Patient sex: M
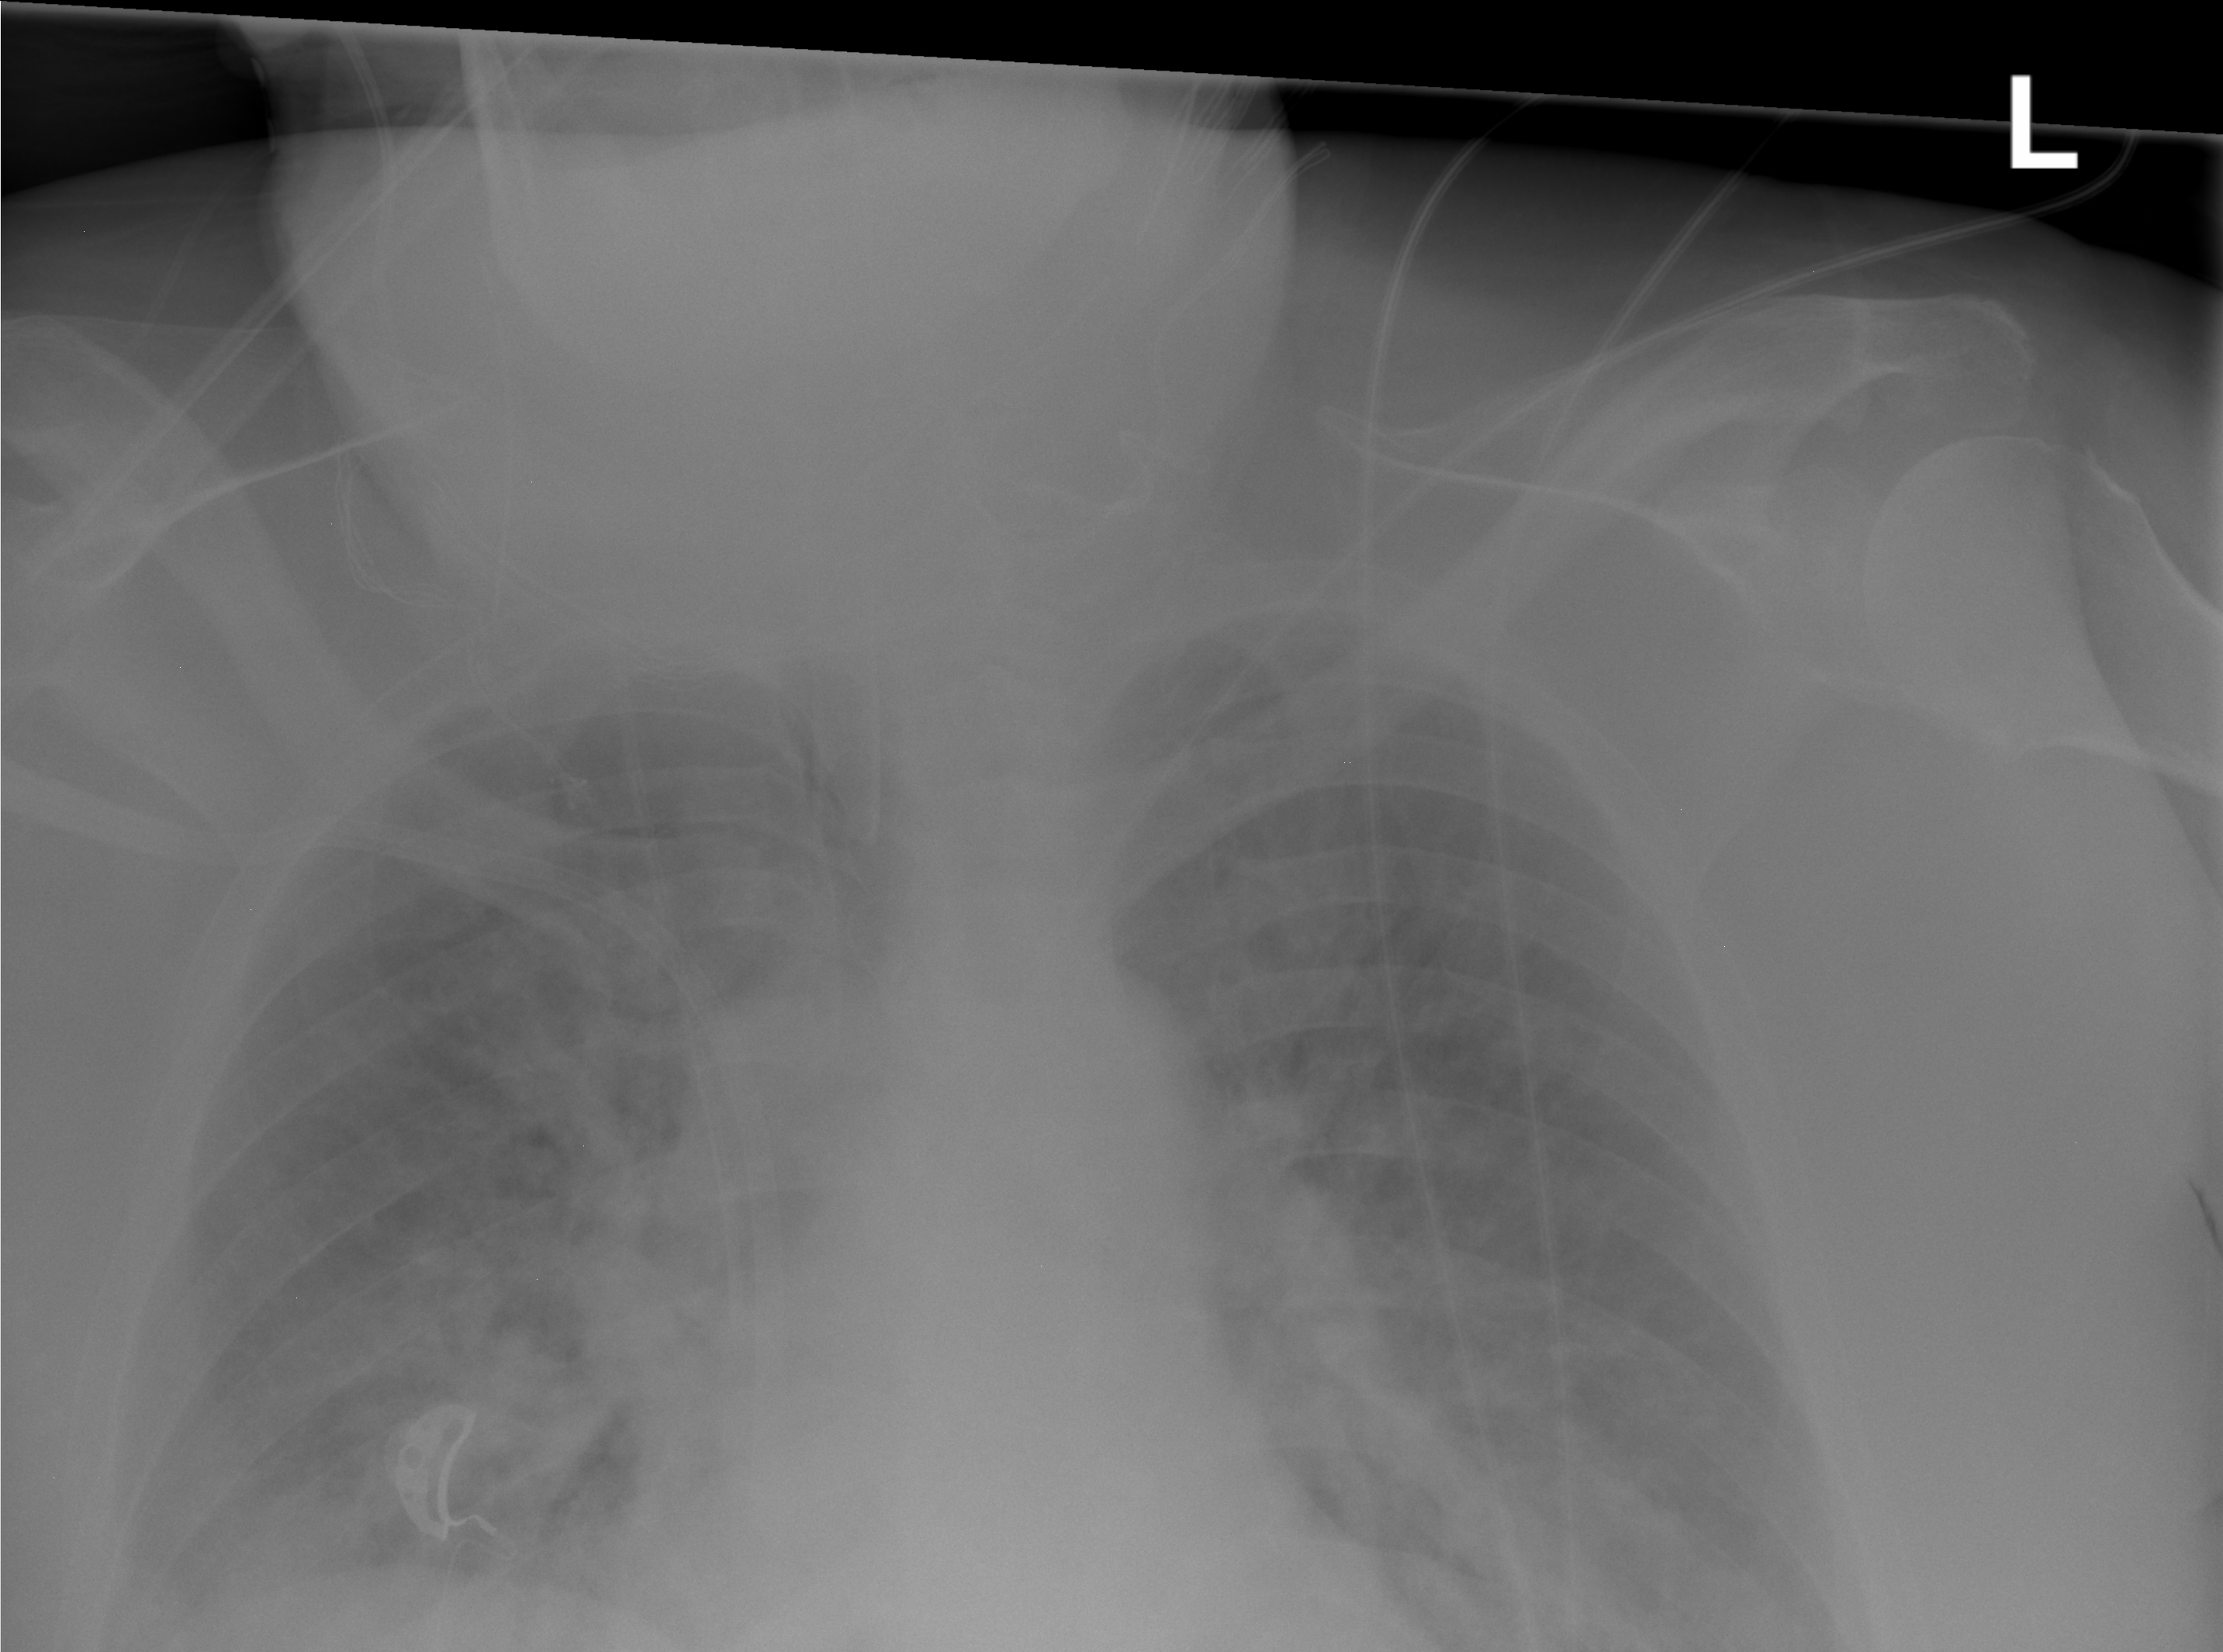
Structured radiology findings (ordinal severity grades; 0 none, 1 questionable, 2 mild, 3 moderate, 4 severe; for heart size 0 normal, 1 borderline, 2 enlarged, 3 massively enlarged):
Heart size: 0
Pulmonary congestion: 2
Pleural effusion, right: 0
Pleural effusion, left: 0
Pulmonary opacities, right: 1
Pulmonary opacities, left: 1
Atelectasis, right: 2
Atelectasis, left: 2